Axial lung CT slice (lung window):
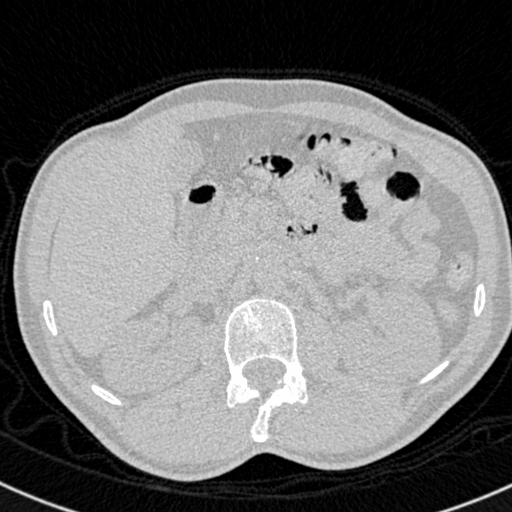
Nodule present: no